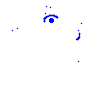
Particle: electron